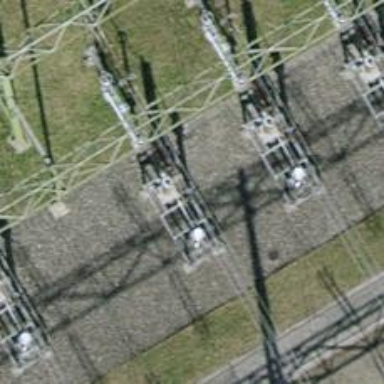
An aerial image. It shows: Insulator used in power equipment.